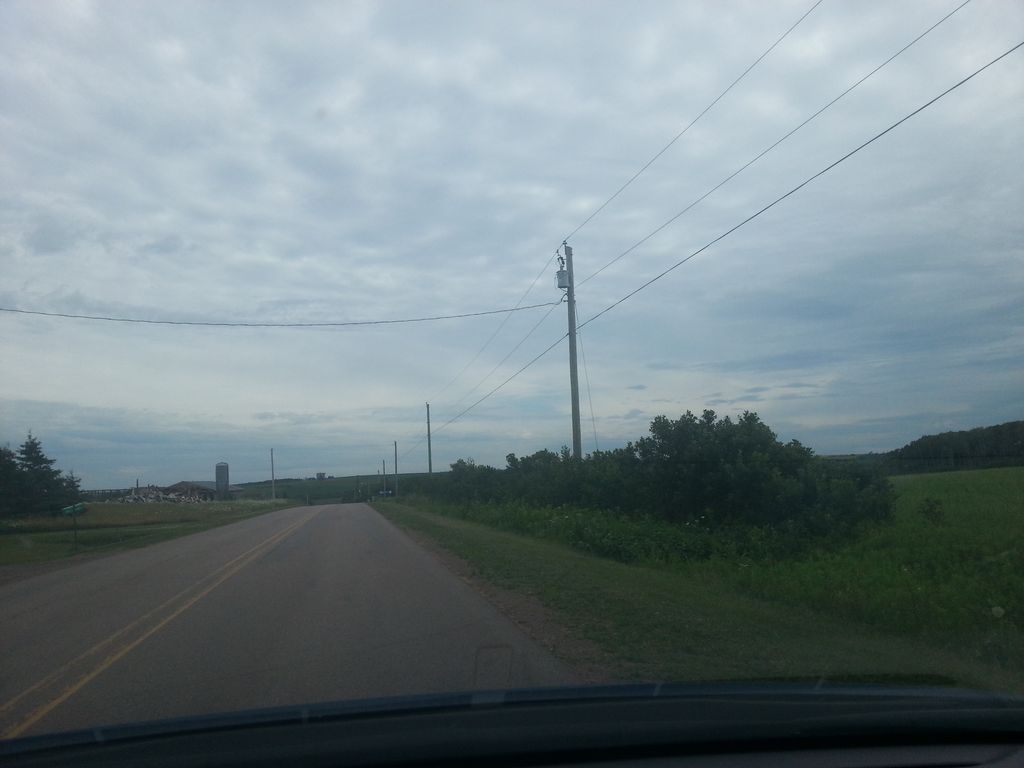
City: charlottetown